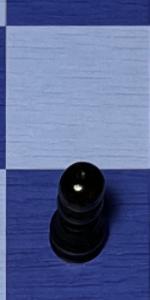
Label: Pawn_Black